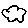
Label: cloud